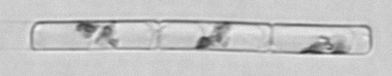
Label: Guinardia_delicatula